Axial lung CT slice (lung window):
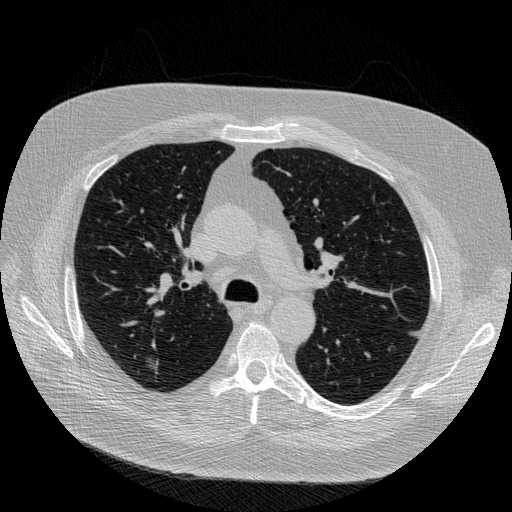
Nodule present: yes
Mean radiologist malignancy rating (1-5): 3